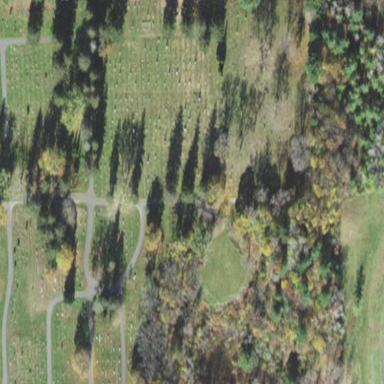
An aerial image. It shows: Cemetery with historical significance.